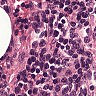
Metastatic tissue present: no